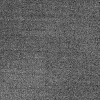
Atmospheric dust classification: dusty